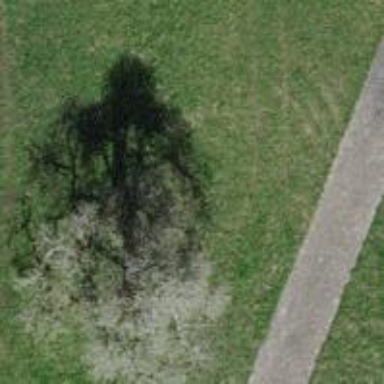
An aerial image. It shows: Beautiful tree in nature.